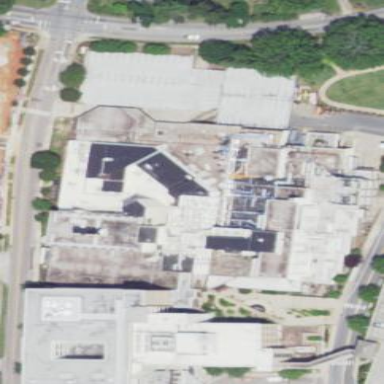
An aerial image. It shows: Hospital building.